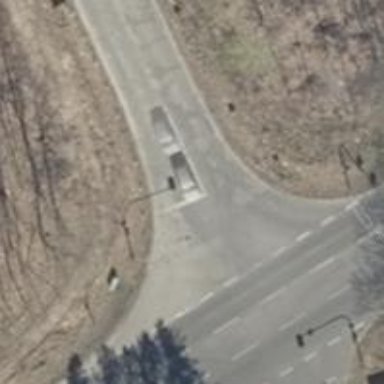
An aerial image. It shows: Road with "give way" sign.